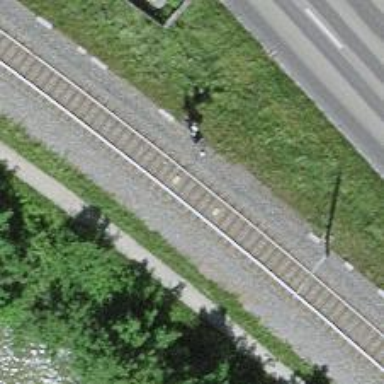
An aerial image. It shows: Single railway track with electrified contact line.